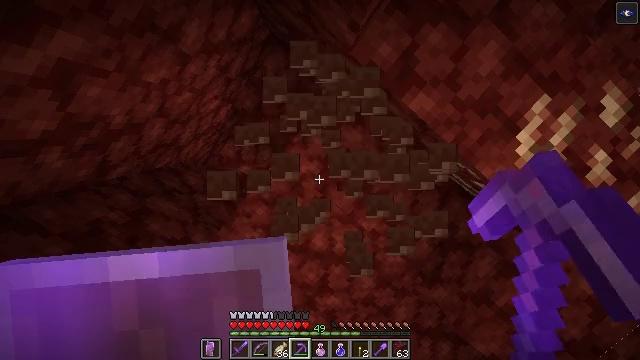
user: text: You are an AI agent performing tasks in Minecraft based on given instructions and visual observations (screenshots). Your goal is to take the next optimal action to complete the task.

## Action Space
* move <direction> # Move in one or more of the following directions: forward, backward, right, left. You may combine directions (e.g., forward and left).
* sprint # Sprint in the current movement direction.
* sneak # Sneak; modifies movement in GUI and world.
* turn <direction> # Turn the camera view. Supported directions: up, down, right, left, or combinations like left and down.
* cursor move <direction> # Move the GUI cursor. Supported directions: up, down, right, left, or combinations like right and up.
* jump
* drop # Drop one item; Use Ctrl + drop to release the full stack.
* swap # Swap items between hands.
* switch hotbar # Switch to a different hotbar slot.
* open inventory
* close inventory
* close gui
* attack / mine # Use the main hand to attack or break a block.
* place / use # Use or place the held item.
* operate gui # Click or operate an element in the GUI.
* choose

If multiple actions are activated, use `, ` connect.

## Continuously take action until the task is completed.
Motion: motion action
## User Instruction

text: Break ancient debris with a diamond or Netherite pickaxe.
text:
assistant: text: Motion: sneak, attack / mine